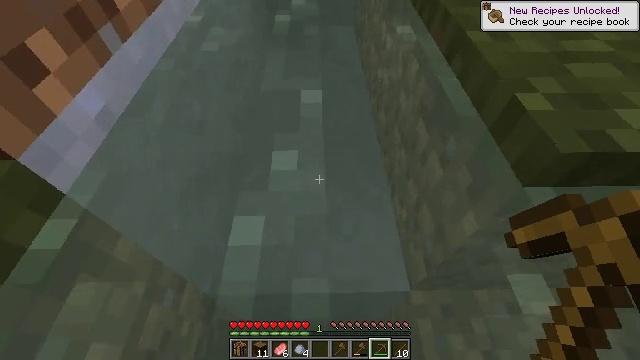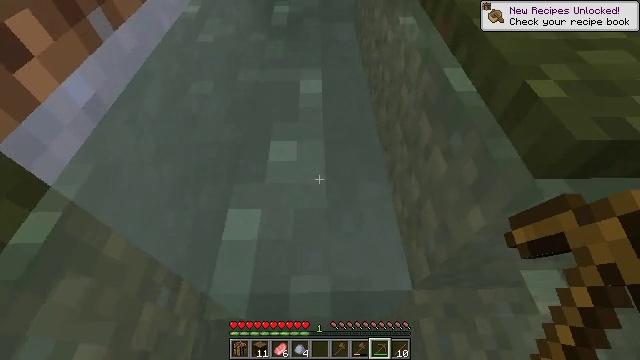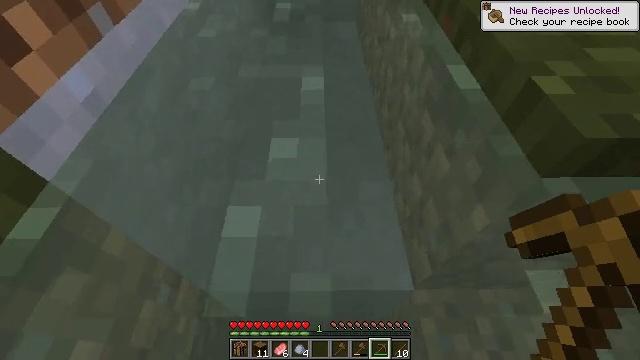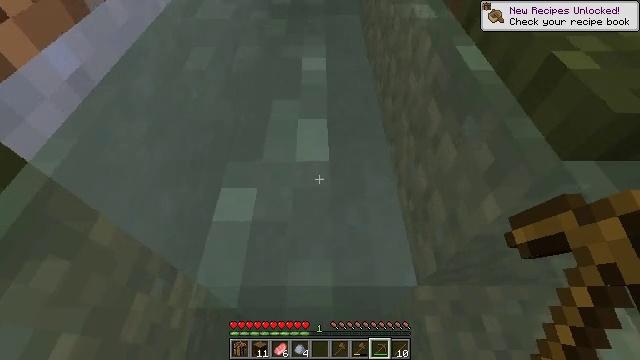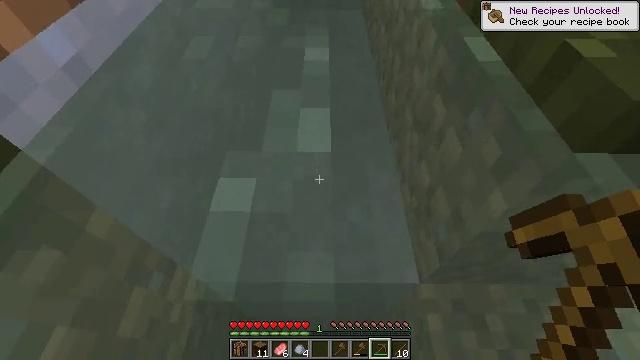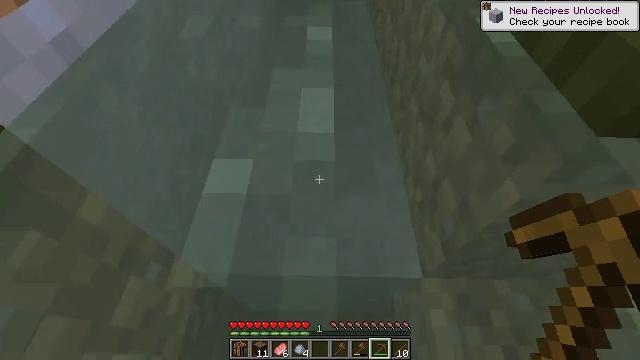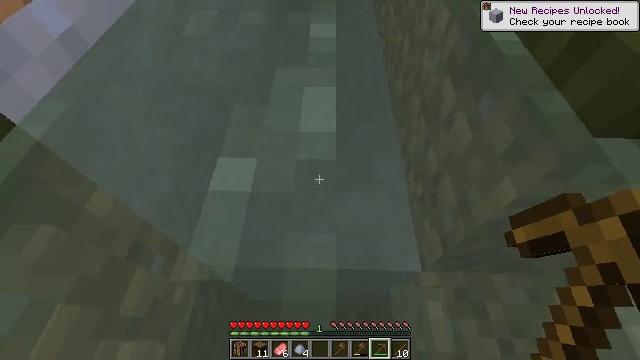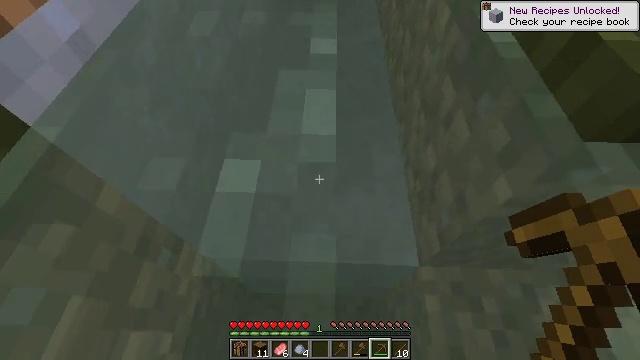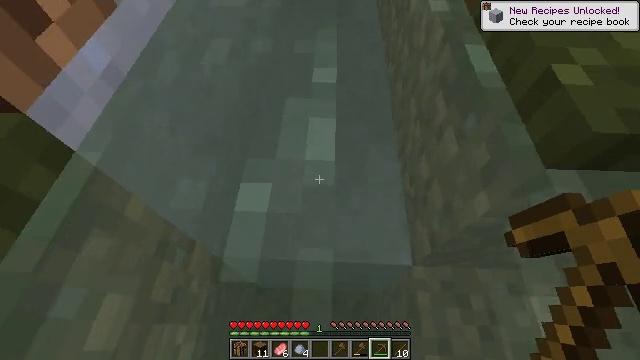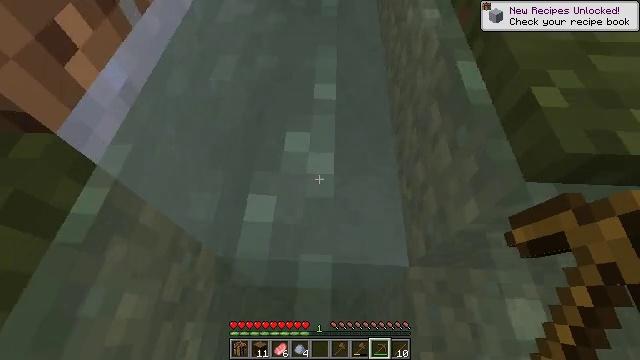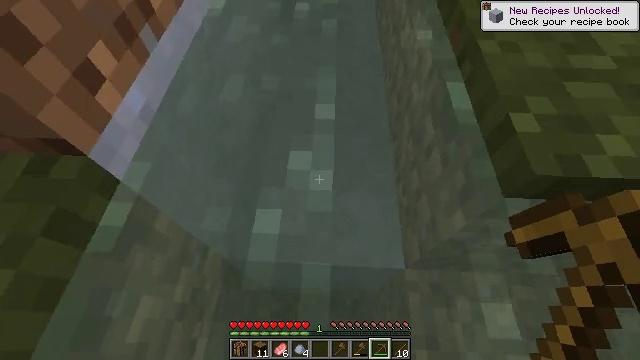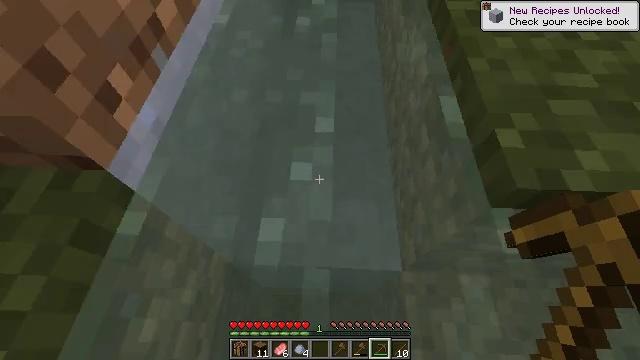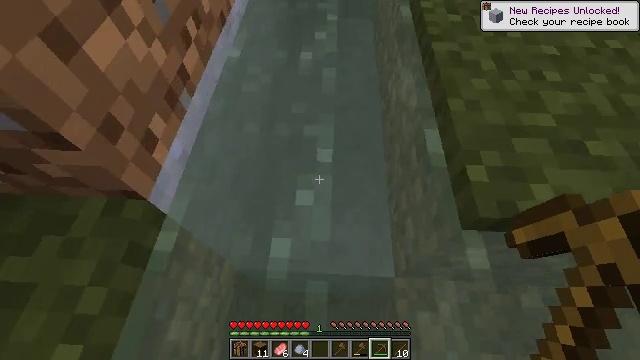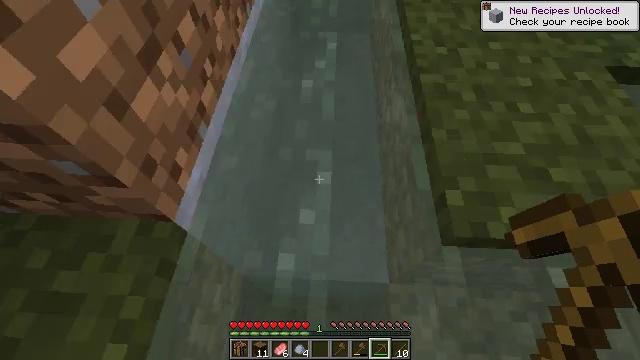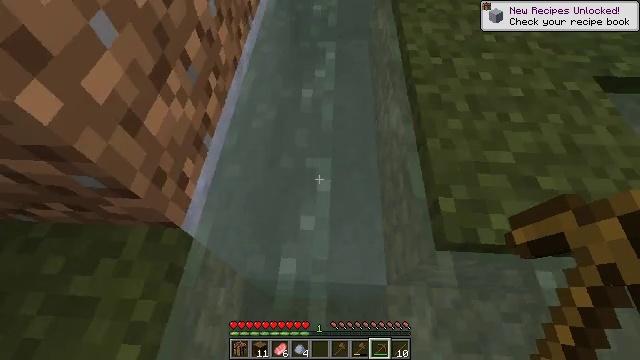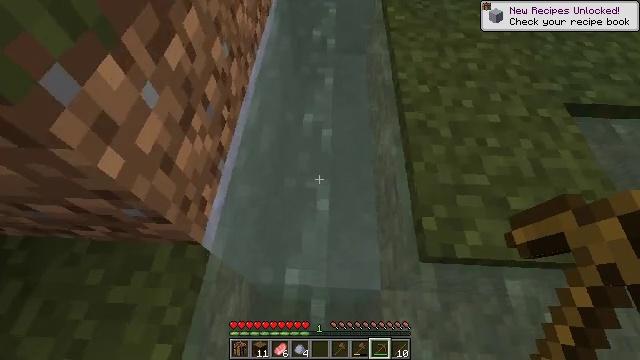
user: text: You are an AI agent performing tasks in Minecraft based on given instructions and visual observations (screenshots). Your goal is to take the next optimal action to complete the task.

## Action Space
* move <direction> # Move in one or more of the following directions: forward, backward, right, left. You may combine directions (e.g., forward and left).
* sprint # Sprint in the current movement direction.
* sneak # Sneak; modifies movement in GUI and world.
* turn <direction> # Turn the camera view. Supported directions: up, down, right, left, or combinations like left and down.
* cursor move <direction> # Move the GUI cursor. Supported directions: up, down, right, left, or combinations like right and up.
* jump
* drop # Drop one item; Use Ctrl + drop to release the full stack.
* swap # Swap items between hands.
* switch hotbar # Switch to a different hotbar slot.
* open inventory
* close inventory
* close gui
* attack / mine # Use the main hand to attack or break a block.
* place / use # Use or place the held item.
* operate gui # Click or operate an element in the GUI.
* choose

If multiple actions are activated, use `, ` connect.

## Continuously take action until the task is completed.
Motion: motion action
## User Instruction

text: Combine ingredients to craft clay.
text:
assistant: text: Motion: no_op
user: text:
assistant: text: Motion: no_op
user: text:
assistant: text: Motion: no_op
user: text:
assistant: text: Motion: no_op
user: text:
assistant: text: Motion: jump
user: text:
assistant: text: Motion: turn down, jump
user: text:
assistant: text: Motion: turn down, jump
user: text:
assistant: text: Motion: turn down, jump
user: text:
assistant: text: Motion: jump
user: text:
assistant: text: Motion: jump
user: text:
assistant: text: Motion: jump
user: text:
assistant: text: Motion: jump
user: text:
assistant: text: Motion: jump
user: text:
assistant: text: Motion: jump
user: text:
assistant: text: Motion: jump
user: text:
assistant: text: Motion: jump
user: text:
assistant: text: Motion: turn up, jump
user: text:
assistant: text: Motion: jump
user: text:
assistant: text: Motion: jump
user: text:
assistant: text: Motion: jump
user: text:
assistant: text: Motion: jump
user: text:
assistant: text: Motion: jump
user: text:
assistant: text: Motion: jump
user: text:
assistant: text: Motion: jump
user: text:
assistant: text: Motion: jump
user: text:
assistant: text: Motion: jump
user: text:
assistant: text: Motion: turn left, jump
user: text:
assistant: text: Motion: turn left, jump
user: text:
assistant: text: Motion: turn left, jump
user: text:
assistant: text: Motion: no_op